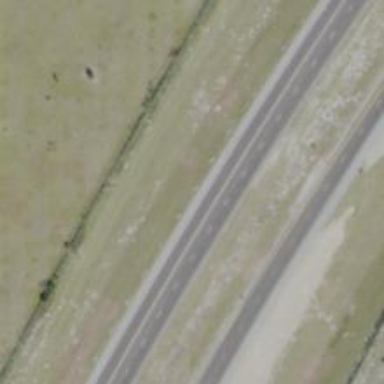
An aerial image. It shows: Asphalt motorway.